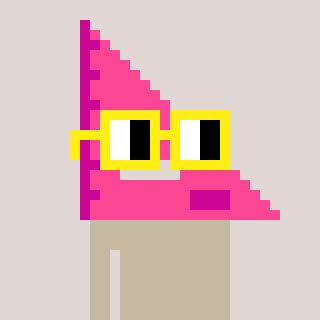
a pixel art character with square yellow glasses, a squadron ruler-shaped head and a red-colored body on a warm background